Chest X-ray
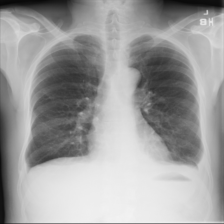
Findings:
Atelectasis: negative
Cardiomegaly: negative
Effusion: positive
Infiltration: negative
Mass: negative
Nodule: negative
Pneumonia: negative
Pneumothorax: negative
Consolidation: negative
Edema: negative
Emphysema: negative
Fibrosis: negative
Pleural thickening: negative
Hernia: negative